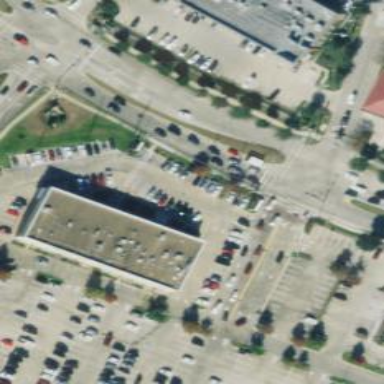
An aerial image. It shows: Parking space.